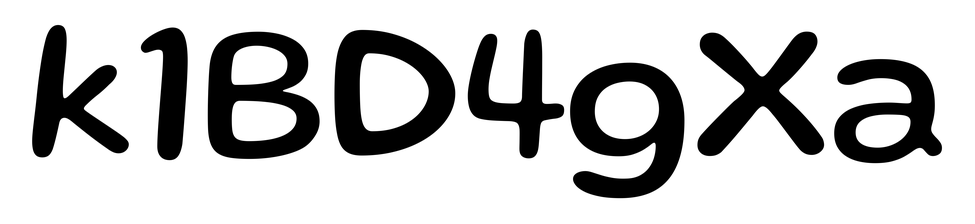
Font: Gluten_Regular